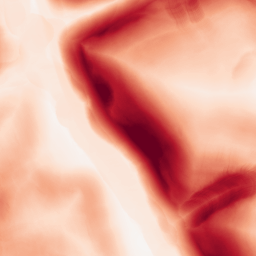
Category: morphological
Decomposition family: morphological_gradient
Decomposition parameters: size: 15
shape: disk
Upsampling method: bspline
Upsampling parameters: scale: 4
Upsampling scale: 4